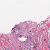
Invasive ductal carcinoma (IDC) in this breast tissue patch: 0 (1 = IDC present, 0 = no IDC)